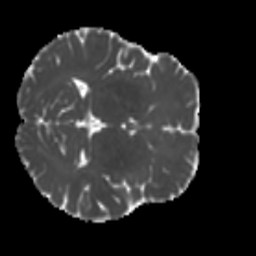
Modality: MD
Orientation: axial
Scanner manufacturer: siemens
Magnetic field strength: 3 T
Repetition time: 4 s
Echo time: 0.0594 s